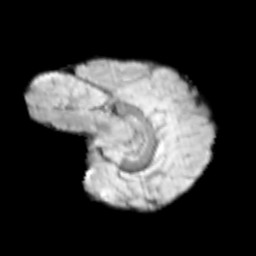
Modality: T2w
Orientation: sagittal
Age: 9
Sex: female
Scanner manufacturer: siemens
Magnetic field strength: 3 T
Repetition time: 3.8 s
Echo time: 0.07 s